Question: in Liferay 6.2, I can see that all of the below options are basically collapsible.

I would like to make a list in my portlet the same.
My sample data is
'''
<ul> Header 1
<li> Sub Header 1</li>
<li> Sub Header 2</li>
</ul>
<ul> Header 2
<li> Sub header 1</li>
<li> Sub header 2</li>
</ul>
'''
Could anyone post an example or how to achieve this?
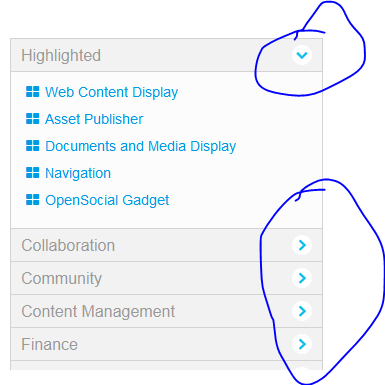
Answer: You can make use of Liferay UI tags liferay-ui:panel-container and liferay-ui:panel .
For example code you can refer to
liferay-portal-src-6.2.0-ce-ga1\portal-web\docroot\html\portlet\control_panel_m enuiew.jsp
EDITED:
'''
<liferay-ui:panel-container accordian="true" extended="true">
<liferay-ui:panel title="1">
content 1
</liferay-ui:panel>
<liferay-ui:panel title="2">
content 2
</liferay-ui:panel>
</liferay-ui:panel-container>
'''